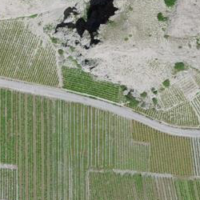
EUNIS habitat code: 40
Species observed at this site:
Turdus philomelos
Gypaetus barbatus
Falco peregrinus
Buteo buteo
Circaetus gallicus
Sylvia atricapilla
Hippolais polyglotta
Phylloscopus collybita
Erithacus rubecula
Pica pica
Phoenicurus ochruros
Garrulus glandarius
Columba livia
Tichodroma muraria
Falco tinnunculus
Corvus corax
Accipiter nisus
Motacilla cinerea
Monticola solitarius
Linaria cannabina
Chloris chloris
Passer domesticus
Fringilla coelebs
Lanius collurio
Ptyonoprogne rupestris
Carduelis carduelis
Turdus merula
Columba palumbus
Emberiza cia
Parus major
Milvus migrans
Milvus milvus
Pyrrhocorax graculus
Motacilla alba
Delichon urbicum